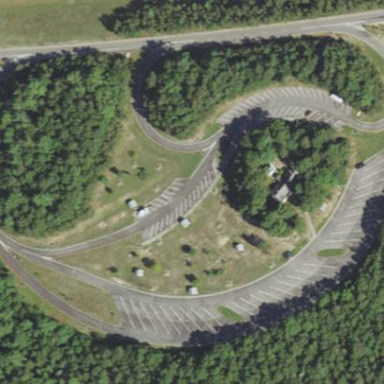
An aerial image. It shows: Rest area on the road.